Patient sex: M
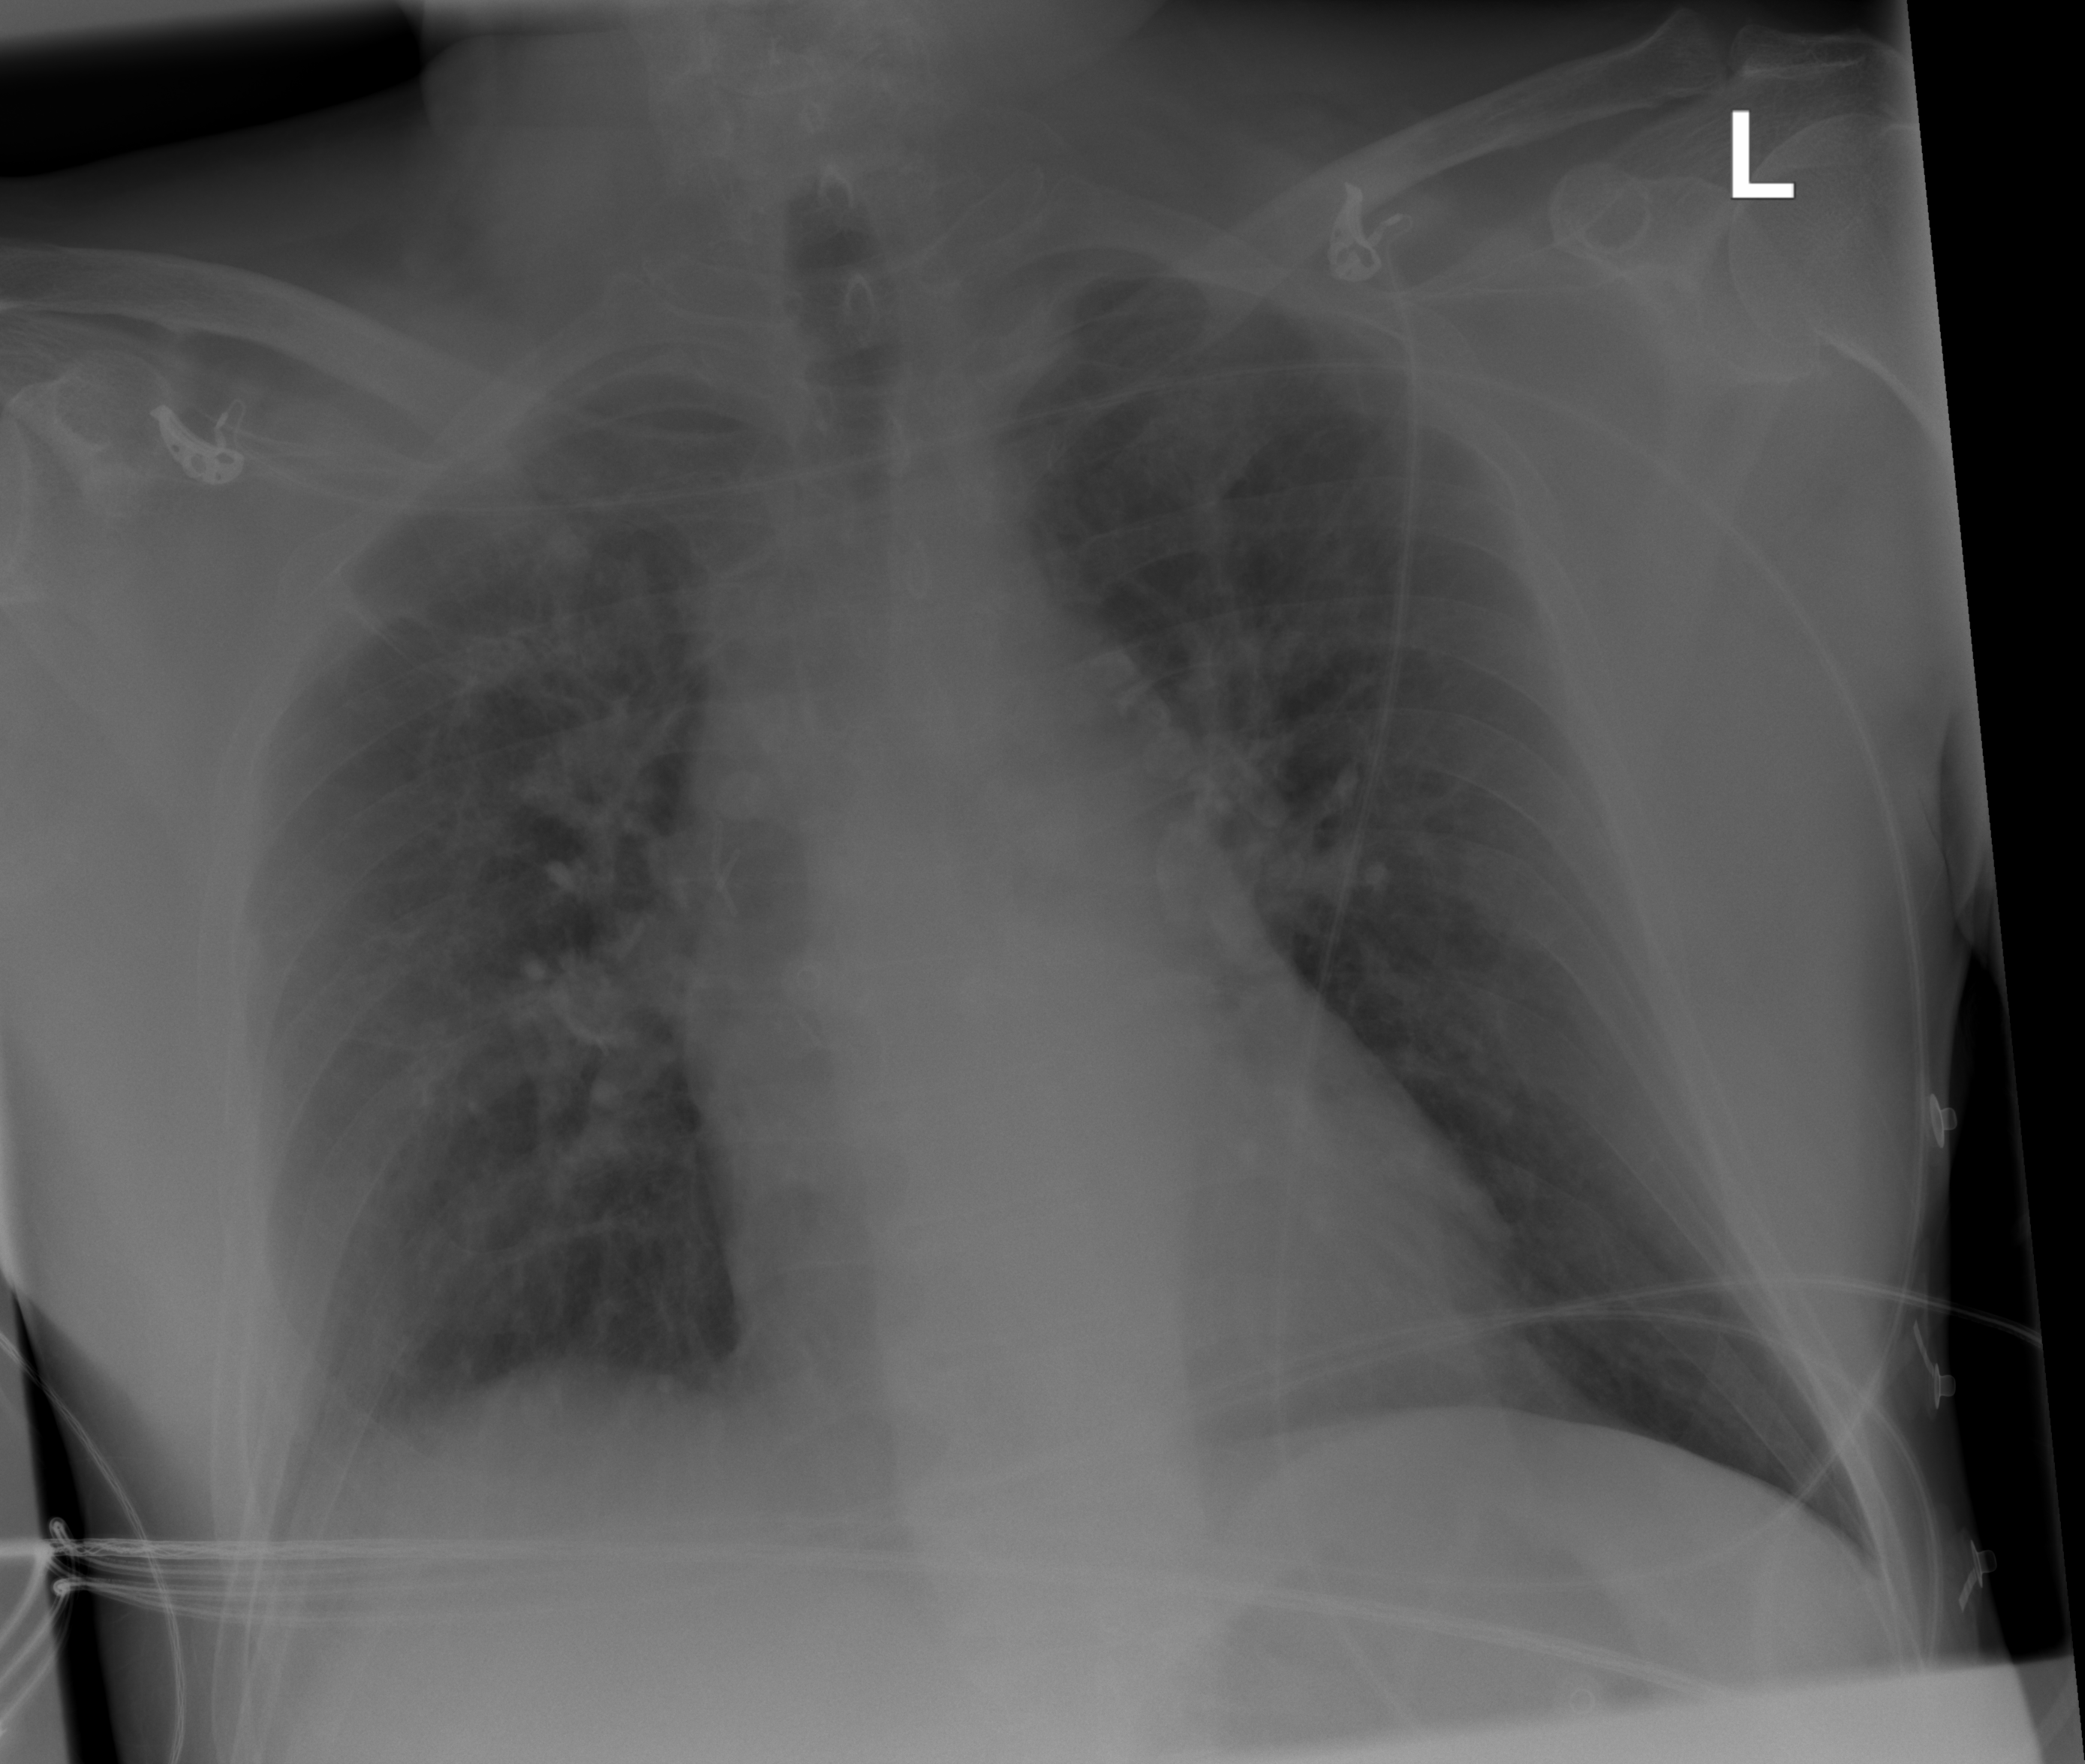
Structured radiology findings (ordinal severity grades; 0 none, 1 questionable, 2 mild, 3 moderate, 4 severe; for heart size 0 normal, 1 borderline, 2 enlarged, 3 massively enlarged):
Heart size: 1
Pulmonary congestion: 2
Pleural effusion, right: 2
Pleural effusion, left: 0
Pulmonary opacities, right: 0
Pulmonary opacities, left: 0
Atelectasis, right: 2
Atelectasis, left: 0